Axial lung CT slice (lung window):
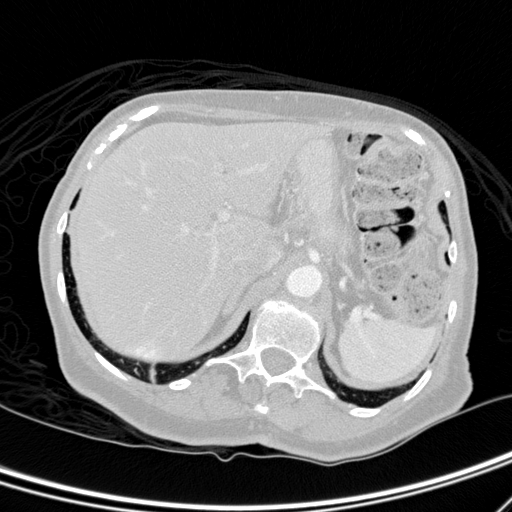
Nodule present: no